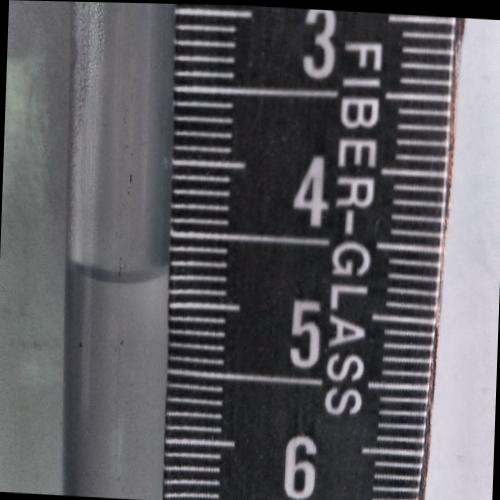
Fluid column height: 4.8 cm